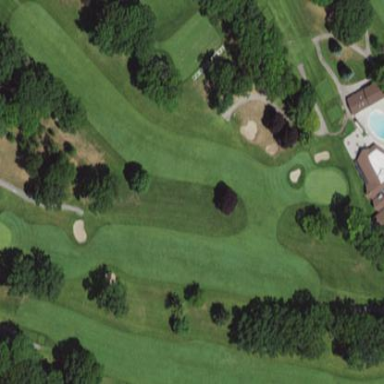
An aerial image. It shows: Grassy area designated as golf fairway.